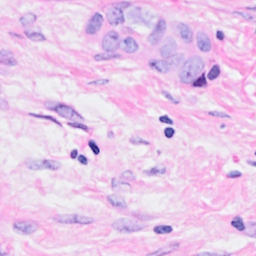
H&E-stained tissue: Breast